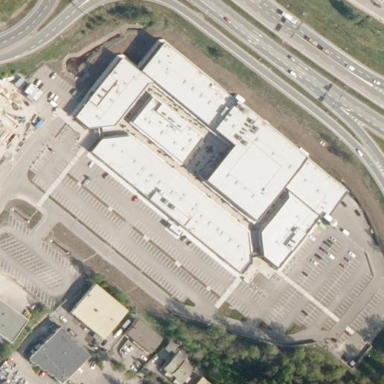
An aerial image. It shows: Retail building.